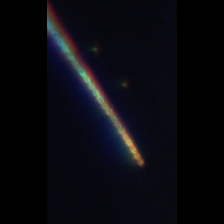
Taxon: Chaetoceros
Group: Diatoms